Interaction volume radius: 10 \u00c5
Interaction volume height: 40 \u00c5
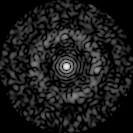
Disorder parameter: 0.8376